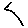
Label: zigzag